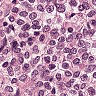
Metastatic tissue present: yes